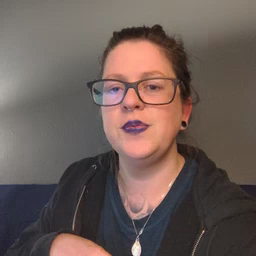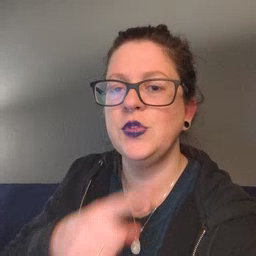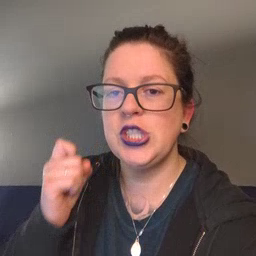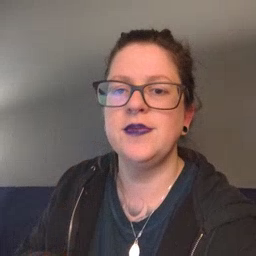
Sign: dry